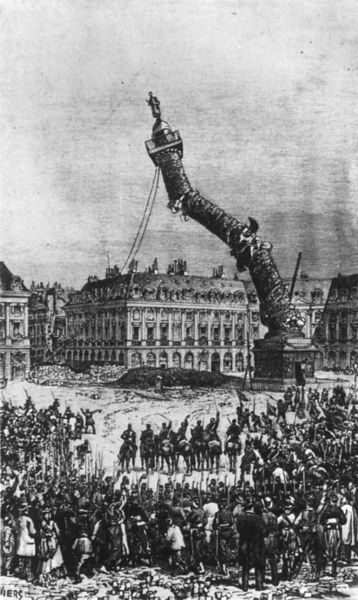
Titel: The Fall of the Vendôme Column, Paris 16 May 1871
Künstler: F. Méaulle
Schlagwörter: himmel, menschen, stadt, fenster, grau, paris, schwarz, säule, weiss, zeichnung, gebäude, haus, leute, menge, häuser, pferde, reiter, turm, skulptur, fahnen, dächer, platz, seile, soldaten, seil, denkmal, radierung, revolution, schwarzweiß, volk, napoleon, sturz, artillerie, flaggen, abriss, baustelle, hauser, siegessäule, häuder, massen, einsturz, trajan, hinnel, umsturz, umstürzen, concorde, sprengung, einreißen, abreißen